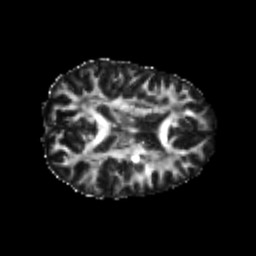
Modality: FA
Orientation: axial
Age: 26
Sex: female
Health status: healthy
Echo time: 0.074 s